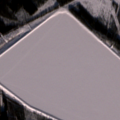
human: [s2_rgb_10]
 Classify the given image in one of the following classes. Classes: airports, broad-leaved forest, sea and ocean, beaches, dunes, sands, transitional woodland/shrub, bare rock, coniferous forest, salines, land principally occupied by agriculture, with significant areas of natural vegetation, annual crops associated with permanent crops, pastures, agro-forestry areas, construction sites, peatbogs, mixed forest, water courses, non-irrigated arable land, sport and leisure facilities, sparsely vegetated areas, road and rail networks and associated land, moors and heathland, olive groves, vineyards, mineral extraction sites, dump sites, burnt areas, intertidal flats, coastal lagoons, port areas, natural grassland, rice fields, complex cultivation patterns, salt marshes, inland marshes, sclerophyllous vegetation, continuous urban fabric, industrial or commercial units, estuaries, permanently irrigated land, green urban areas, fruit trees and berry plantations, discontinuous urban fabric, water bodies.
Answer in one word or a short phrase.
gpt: land principally occupied by agriculture, with significant areas of natural vegetation, broad-leaved forest, coniferous forest, transitional woodland/shrub, water bodies